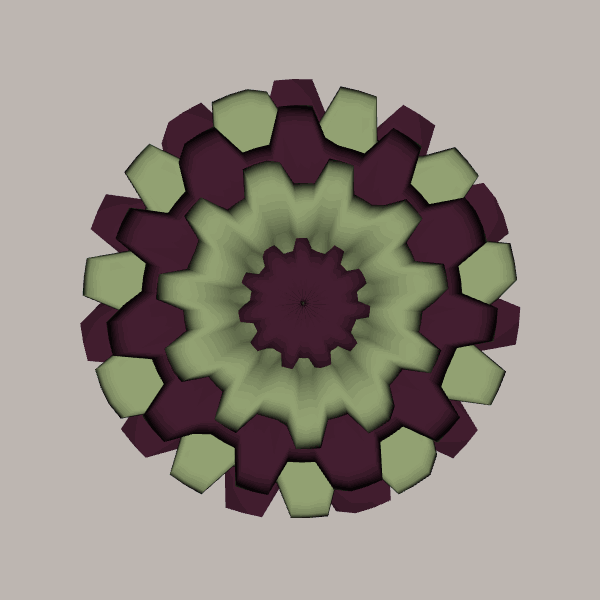
Background: light